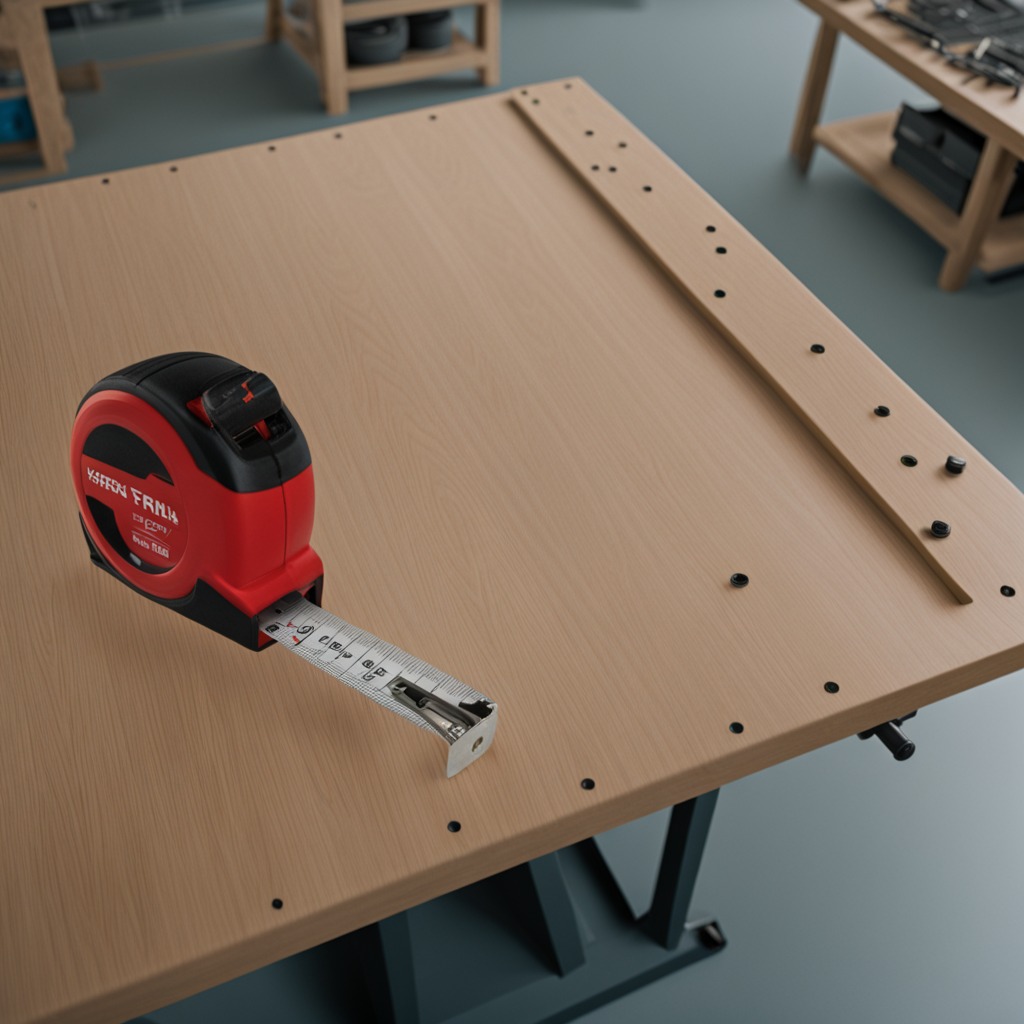
A measuring tape lies on the workbench inside a coastal fishing gear workshop.